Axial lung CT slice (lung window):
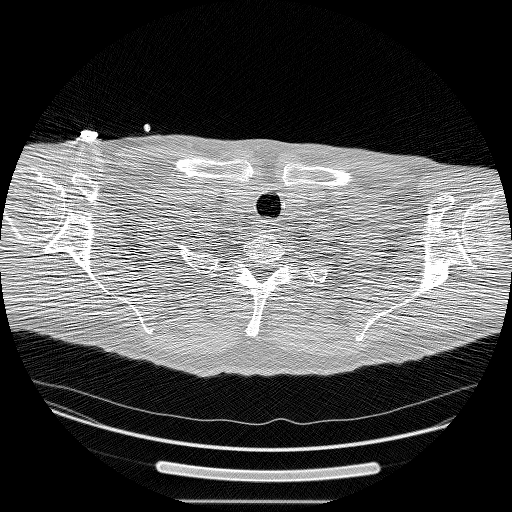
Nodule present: no